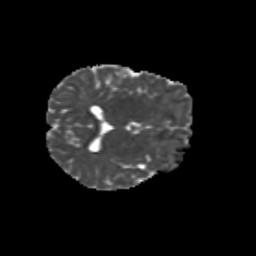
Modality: MD
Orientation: axial
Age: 12
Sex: male
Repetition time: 9.512 s
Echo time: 0.089 s